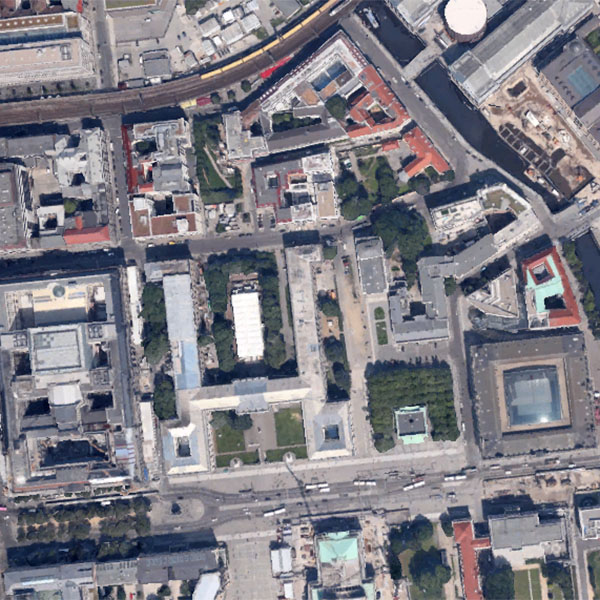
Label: School